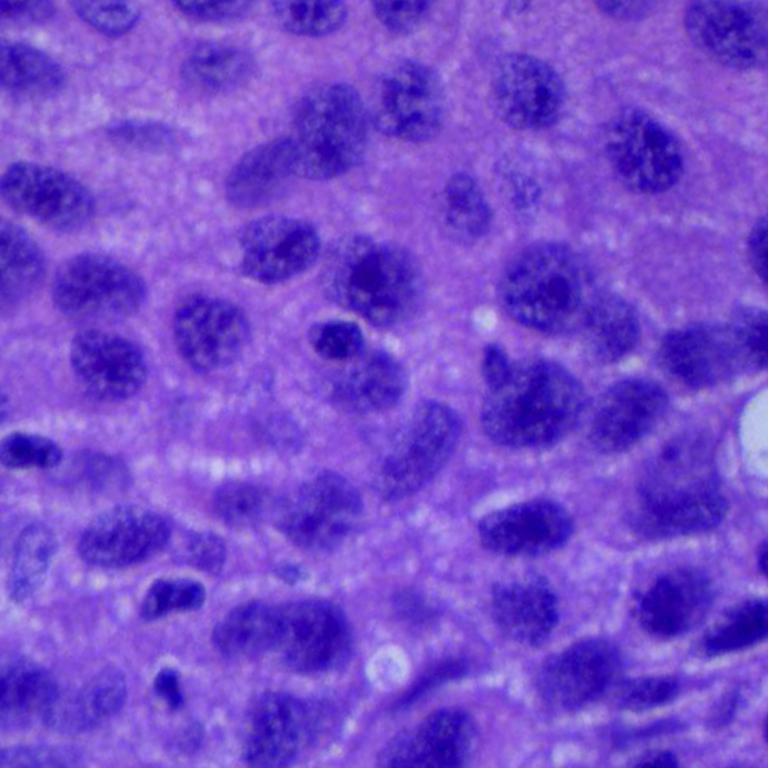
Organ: lung
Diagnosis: squamous carcinomas